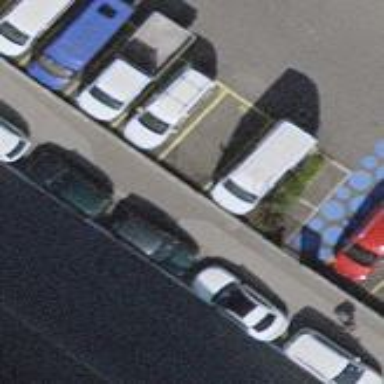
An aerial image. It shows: Parking available on the street side.